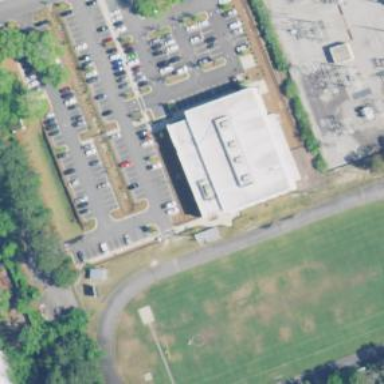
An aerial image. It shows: Sports hall building.